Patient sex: M
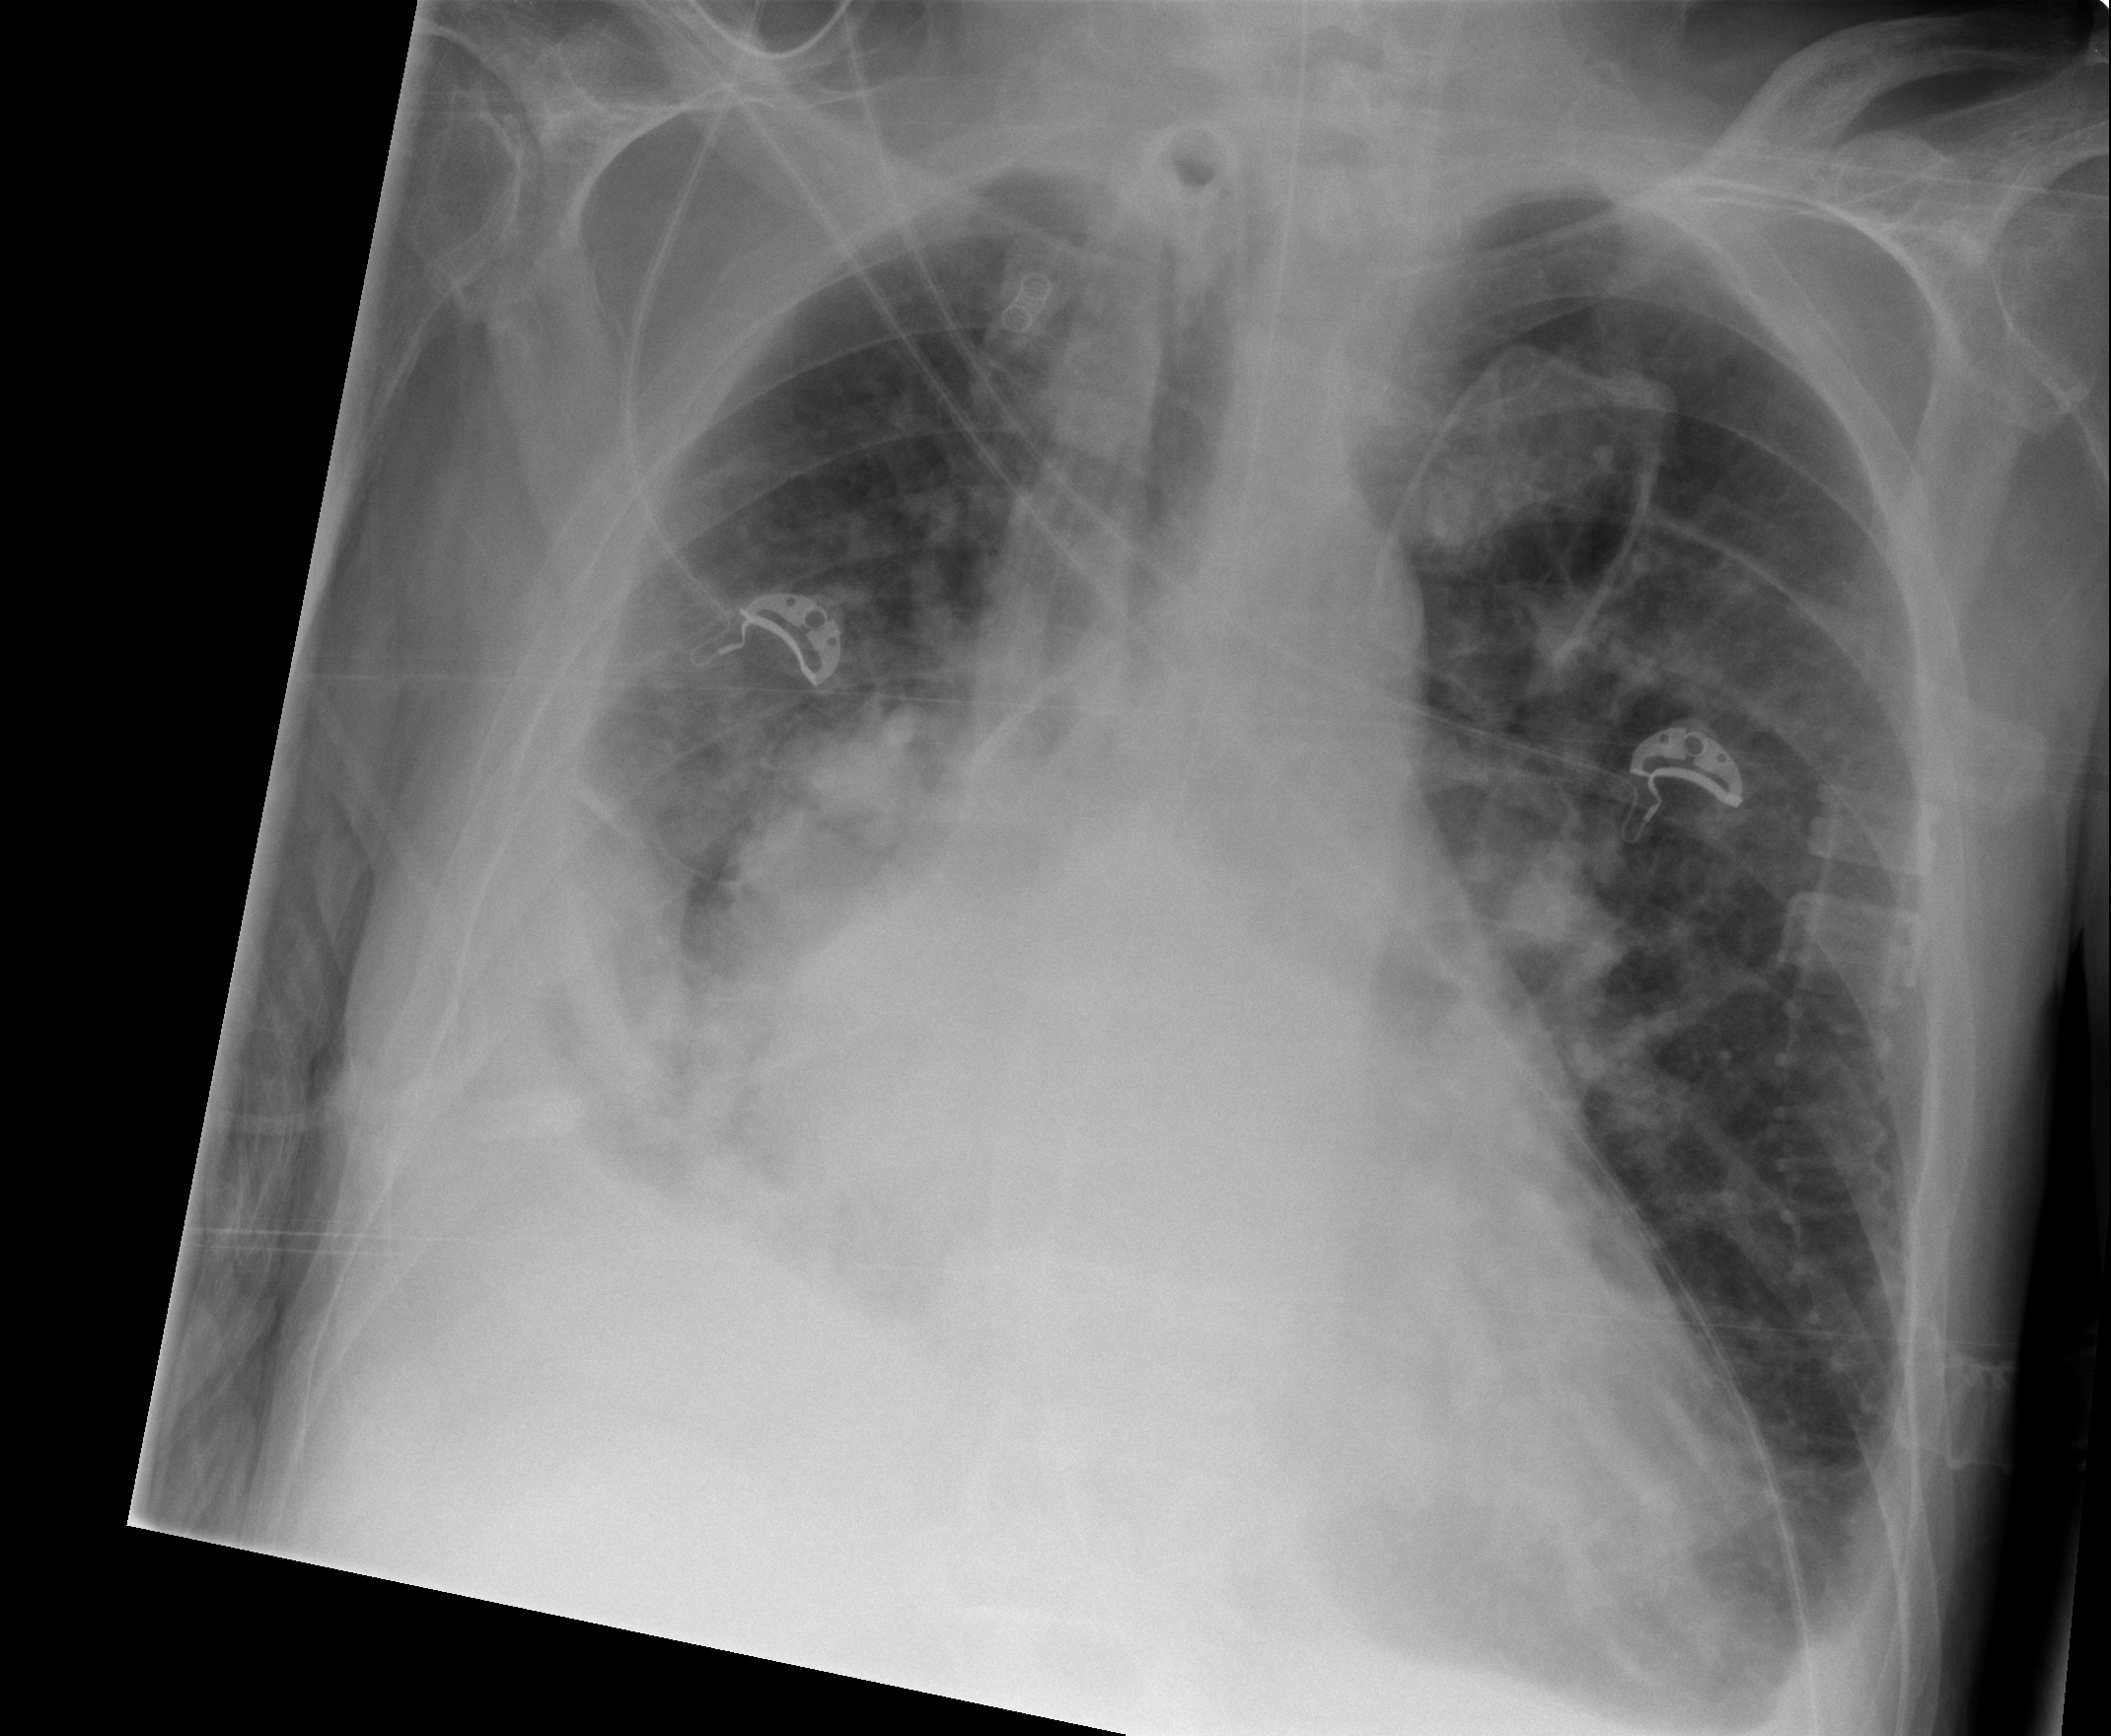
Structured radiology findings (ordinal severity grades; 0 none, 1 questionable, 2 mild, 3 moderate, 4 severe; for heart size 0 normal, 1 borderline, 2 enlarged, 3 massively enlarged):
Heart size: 2
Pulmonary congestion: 2
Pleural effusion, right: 3
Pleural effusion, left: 2
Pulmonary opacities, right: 2
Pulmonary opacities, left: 0
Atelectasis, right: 3
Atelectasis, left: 2